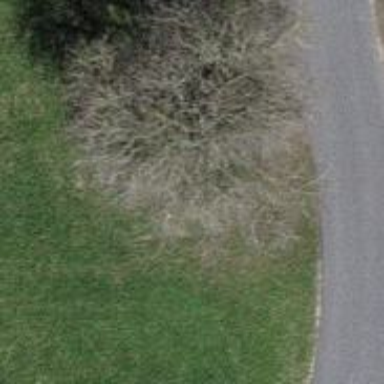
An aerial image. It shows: Wayside cross with historic significance.